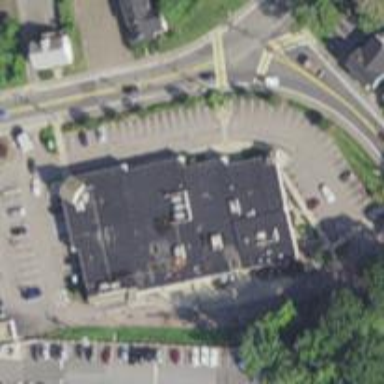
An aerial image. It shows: Pharmacy.